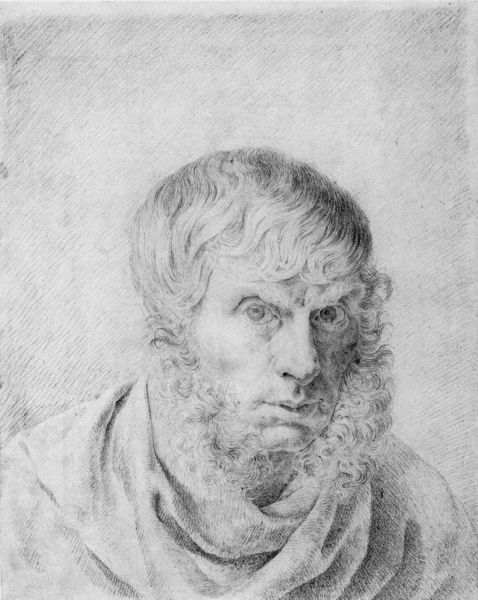
Titel: Selbstbildnis
Künstler: Caspar David Friedrich
Standort: Berlin
Institution: Alte Nationalgalerie
Schlagwörter: kopf, mann, schatten, umhang, weiß, frisur, grau, haar, hell, kleid, licht, mund, nase, schwarz, skizze, stirn, zeichnung, blick, tuch, hochformat, alt, bart, augen, bärtig, falten, gesicht, kleidung, kragen, bildnis, hals, portrait, porträt, dunkelheit, gewand, haare, kutte, mantel, stoff, person, augenbrauen, brustbild, kinn, lippe, lippen, locken, ohren, scheitel, schulter, schultern, wangen, wellen, papier, studie, grafik, graphik, schattierung, monochrom, ausdruck, friedrich, romantik, angst, ernst, brauen, grimmig, pupillen, starr, tusch, maler, robe, faltenwurf, wange, selbstporträt, kohle, druck, schwarz-weiss, schraffur, schraffuren, radierung, stich, künstler, scharz, selbstbildnis, backenbart, intensiv, schraffiert, bleistift, grundierung, portrai, stift, bleistiftzeichnung, negativ, runge, gekämmt, portät, einfarbig, oberteil, blickkontakt, kin, caspar david friedrich, kupferstich, schraffierung, geschlungen, reformation, silberstift, eindringlich, grünewald, nichts, selbstbild, c.d.f., deine mutter, garvur, oller typ, peter lustig, falten+gekämmt